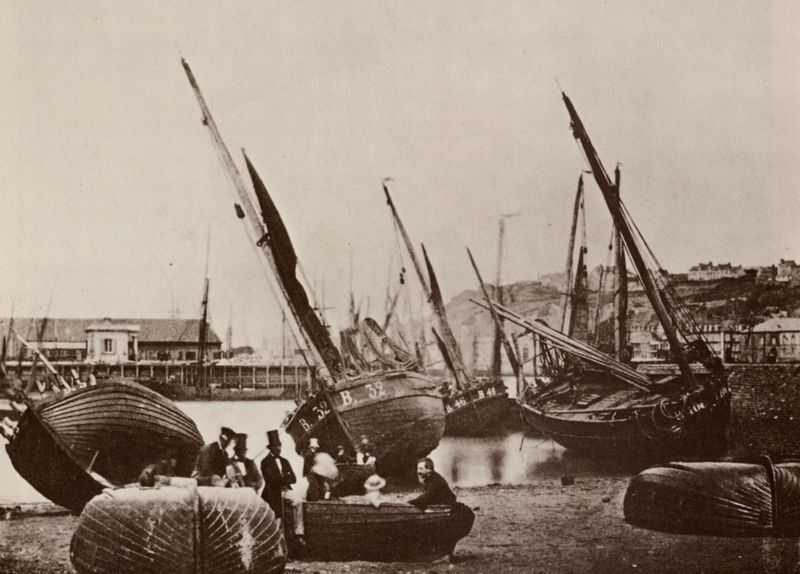
Titel: Hafen von Boulogne
Künstler: Französischer Photograph
Schlagwörter: meer, wasser, stadt, männer, gebäude, zylinder, wind, boot, boote, schiff, schiffe, segelschiffe, mast, mauer, bug, hafen, kähne, masten, sturm, ruderboot, foto, heck, zilynder, rettungsboote, geentert